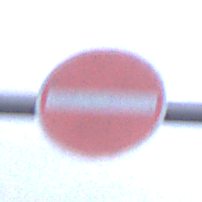
Verkehrszeichen: VerbotDerEinfahrt
Umgebung: Outdoor, Urban
Tageszeit: SunriseSunset
Wetter: PartlyCloudy
Licht: Natural
Jahreszeit: NotSpecified
Kontrast: LowContrast